Field crop: maize
Growth stage: 2
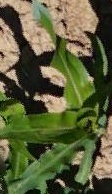
Species: maize